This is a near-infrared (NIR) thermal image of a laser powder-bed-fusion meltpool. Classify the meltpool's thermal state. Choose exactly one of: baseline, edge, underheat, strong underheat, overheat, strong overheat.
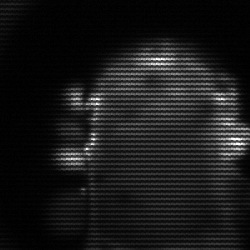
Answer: baseline